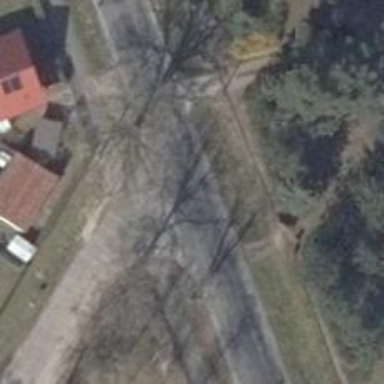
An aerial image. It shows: Secondary road with asphalt surface.